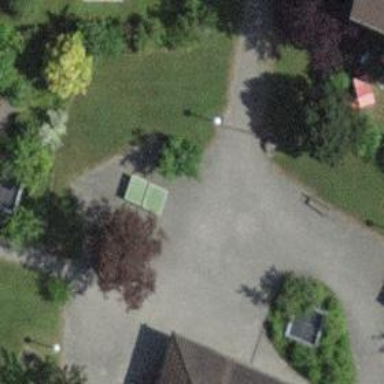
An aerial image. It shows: Pitch for leisure activities.